Question: I would like to generate a Search tree for a permutation problem. My requirement is as follows: I want to use a Divide and Conquer strategy for doing so
I am giving an example tree length 3 Permutation.

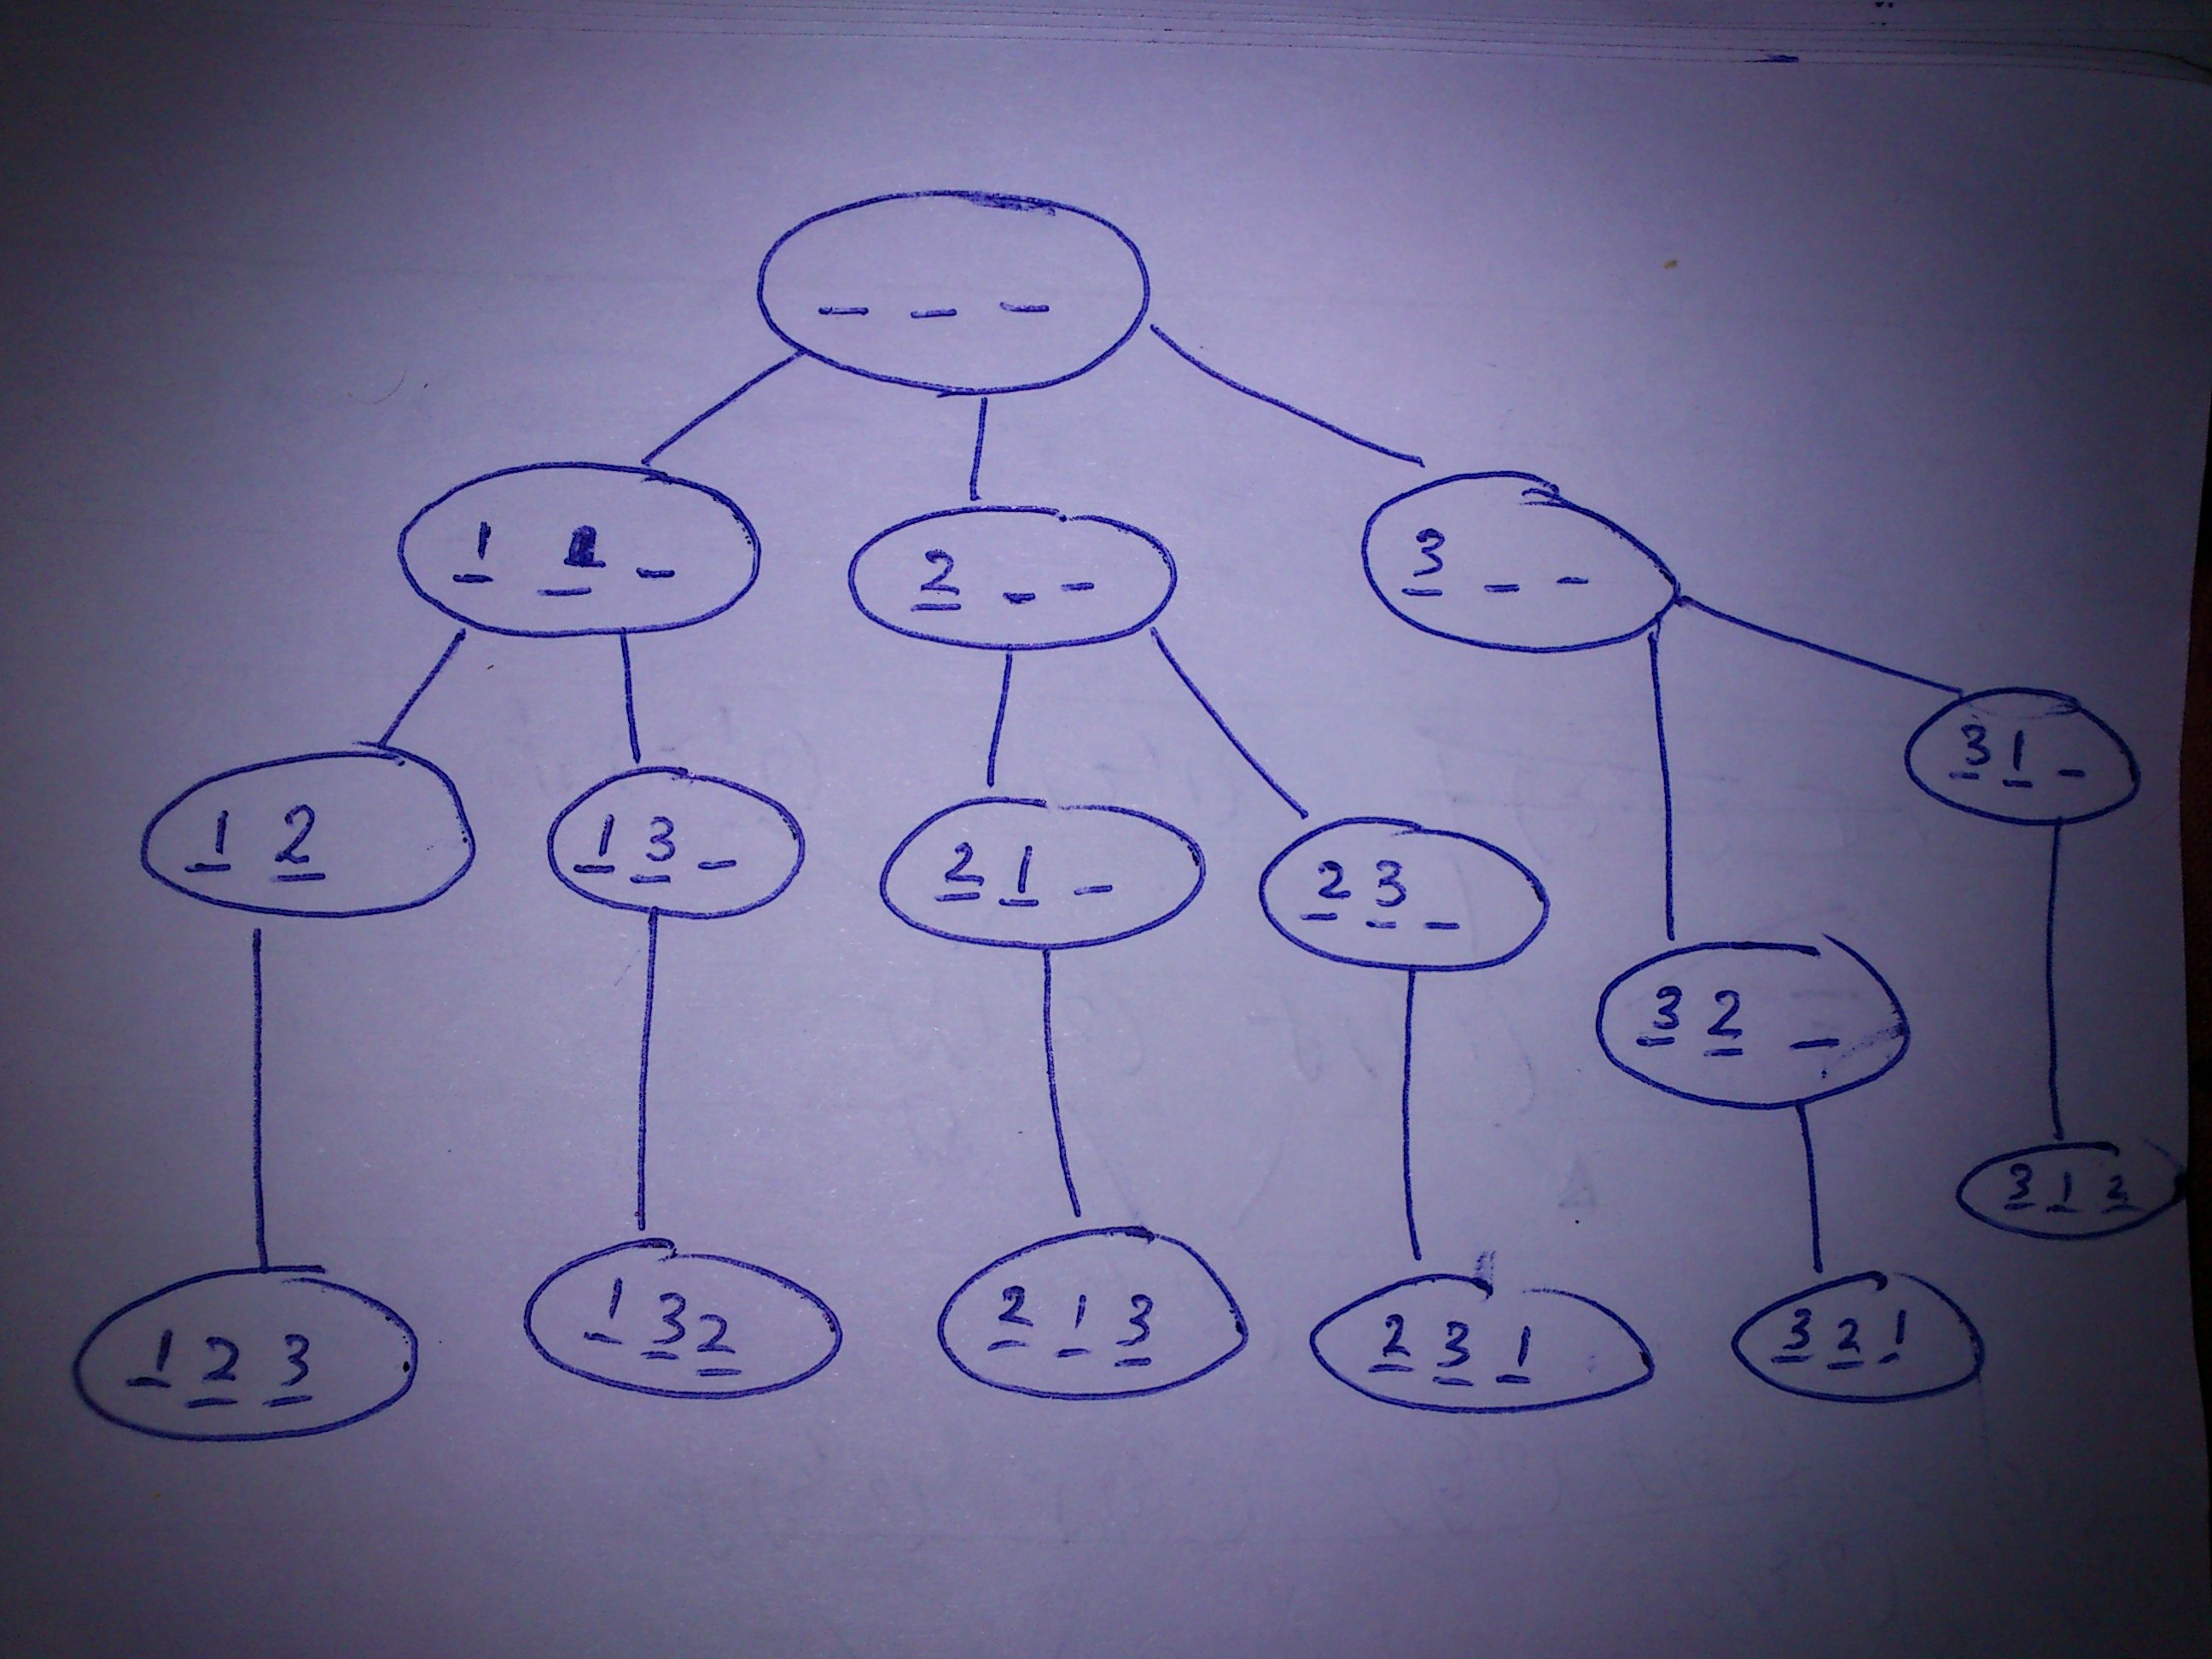
Answer: Given a set of 'n' numbers, divide the problem into 'n' subproblems, each having one of the numbers from the set as the first number and the chosen number removed from the set. For each subproblem, repeat the process. If set is empty, stop.